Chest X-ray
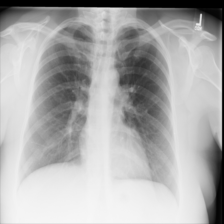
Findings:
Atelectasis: negative
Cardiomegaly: negative
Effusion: negative
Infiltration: negative
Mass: negative
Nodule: negative
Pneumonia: negative
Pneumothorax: negative
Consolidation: negative
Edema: negative
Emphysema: negative
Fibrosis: negative
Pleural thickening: negative
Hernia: negative